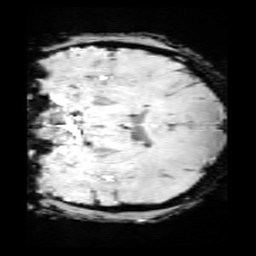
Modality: SWI
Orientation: coronal
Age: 12
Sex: male
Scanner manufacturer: siemens
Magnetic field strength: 3 T
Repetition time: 0.027 s
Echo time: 0.02 s